Field crop: maize
Growth stage: 2
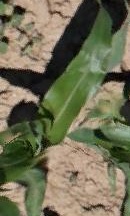
Species: maize